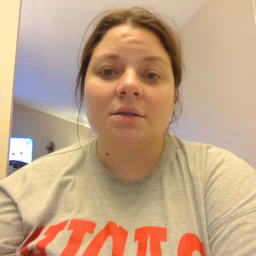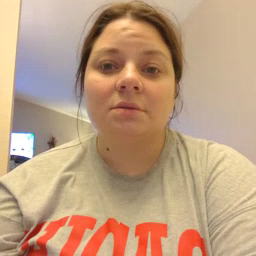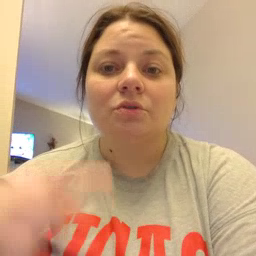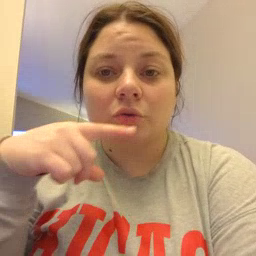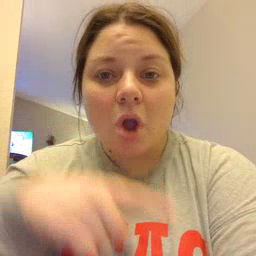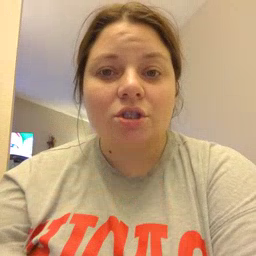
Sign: toothbrush